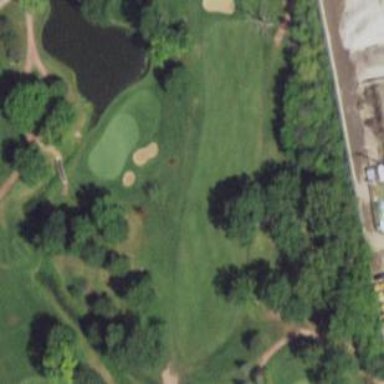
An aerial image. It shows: Well-maintained grassy golf fairway for the sport of golf.